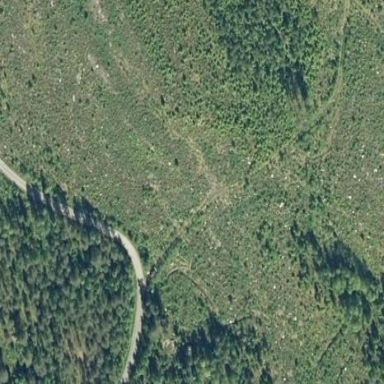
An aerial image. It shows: Clearcut man-made area surrounded by scrub vegetation.